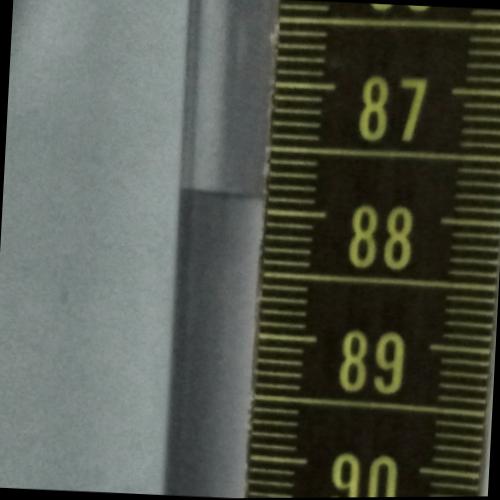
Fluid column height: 87.9 cm